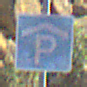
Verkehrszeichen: Parkhaus
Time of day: MorningAfternoon
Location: Outdoor (RoadRail)
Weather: PartlyCloudy
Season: NotSpecified
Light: Natural